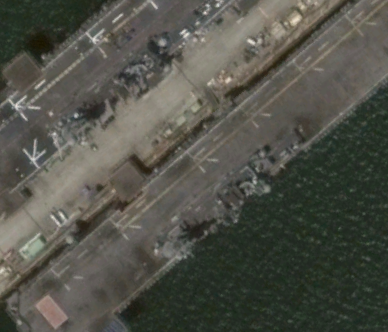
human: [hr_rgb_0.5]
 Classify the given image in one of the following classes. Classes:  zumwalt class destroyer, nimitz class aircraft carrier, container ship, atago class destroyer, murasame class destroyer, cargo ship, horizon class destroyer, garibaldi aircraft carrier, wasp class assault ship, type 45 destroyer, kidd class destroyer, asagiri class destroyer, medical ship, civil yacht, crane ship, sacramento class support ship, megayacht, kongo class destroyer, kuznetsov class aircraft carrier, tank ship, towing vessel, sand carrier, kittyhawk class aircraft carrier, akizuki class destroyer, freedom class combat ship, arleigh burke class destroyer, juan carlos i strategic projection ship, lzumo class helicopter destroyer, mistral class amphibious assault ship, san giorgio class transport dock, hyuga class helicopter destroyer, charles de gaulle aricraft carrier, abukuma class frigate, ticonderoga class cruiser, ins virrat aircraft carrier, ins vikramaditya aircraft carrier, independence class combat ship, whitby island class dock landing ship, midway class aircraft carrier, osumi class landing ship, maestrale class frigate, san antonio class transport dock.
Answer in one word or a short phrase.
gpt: Wasp class assault ship